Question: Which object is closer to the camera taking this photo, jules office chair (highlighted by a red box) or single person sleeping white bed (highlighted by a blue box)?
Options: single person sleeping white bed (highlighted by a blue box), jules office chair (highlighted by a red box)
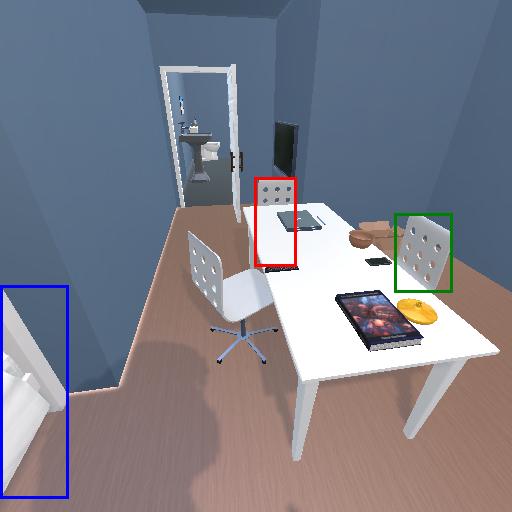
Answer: single person sleeping white bed (highlighted by a blue box)